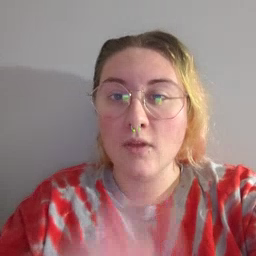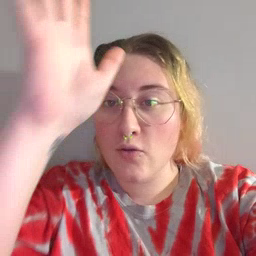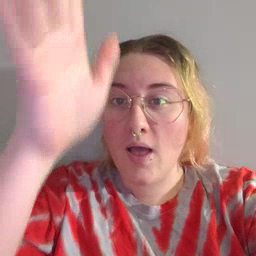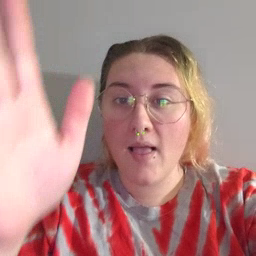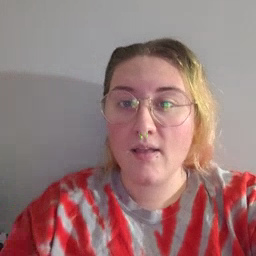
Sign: grandpa